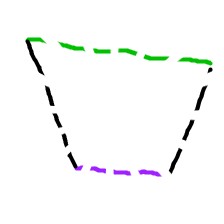
Shape: trapezoid